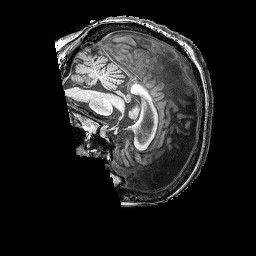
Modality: T1w
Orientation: sagittal
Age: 67
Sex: female
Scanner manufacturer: siemens
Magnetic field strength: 3 T
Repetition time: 2.25 s
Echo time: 0.00411 s